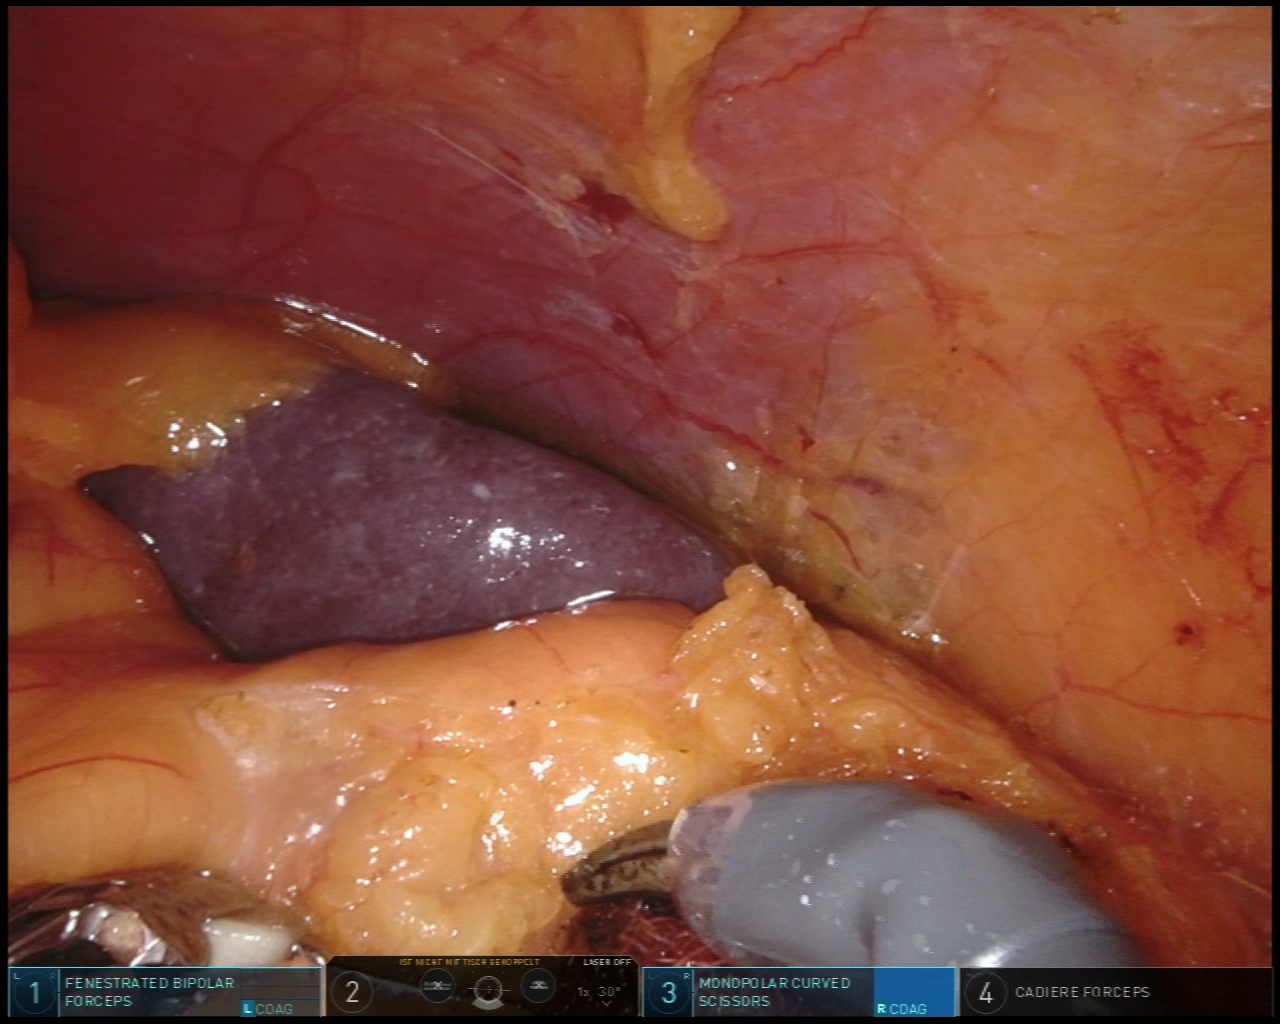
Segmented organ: spleen
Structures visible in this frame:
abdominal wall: yes
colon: no
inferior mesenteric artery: no
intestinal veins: no
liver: no
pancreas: no
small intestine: no
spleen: yes
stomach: no
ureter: no
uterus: no
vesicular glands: no